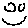
Label: smiley face